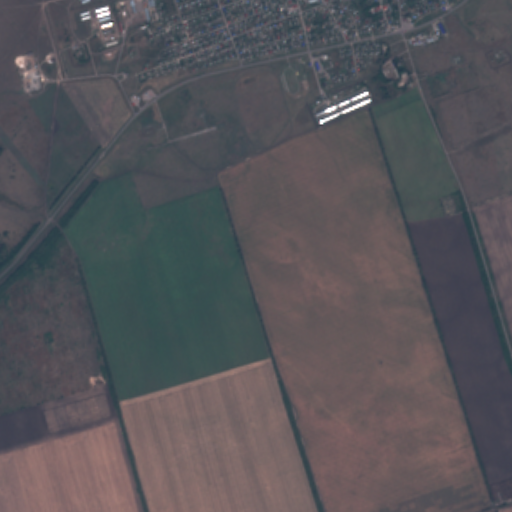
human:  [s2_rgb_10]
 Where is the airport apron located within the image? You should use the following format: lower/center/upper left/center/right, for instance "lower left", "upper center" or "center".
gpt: The airport apron is located in the upper left of the image.
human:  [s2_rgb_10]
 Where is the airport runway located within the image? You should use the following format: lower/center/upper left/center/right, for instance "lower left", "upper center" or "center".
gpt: The airport runway is located in the upper left of the image.
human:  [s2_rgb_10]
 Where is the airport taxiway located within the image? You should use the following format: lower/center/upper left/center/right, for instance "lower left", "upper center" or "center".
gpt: The airport taxiway is located in the upper left of the image.
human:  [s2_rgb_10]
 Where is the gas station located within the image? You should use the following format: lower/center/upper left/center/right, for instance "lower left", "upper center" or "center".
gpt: The gas station is located in the upper left of the image.
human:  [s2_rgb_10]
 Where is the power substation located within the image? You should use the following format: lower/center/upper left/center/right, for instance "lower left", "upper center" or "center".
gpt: The power substation is located in the upper right of the image.
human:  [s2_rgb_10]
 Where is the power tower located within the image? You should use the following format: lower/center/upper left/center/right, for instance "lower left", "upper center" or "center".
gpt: The power tower is located in the upper right of the image.
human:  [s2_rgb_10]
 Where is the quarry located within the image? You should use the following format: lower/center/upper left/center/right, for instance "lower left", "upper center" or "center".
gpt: There is no quarry in the image.